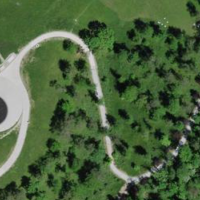
EUNIS habitat code: 53
Species observed at this site:
Certhia brachydactyla
Lythrum salicaria
Corvus corone
Fagus sylvatica
Emberiza citrinella
Aegithalos caudatus
Apis mellifera
Buteo buteo
Sylvia atricapilla
Phylloscopus collybita
Taxus baccata
Ophrys apifera
Larus michahellis
Erithacus rubecula
Campanula trachelium
Pica pica
Phoenicurus ochruros
Phoenicurus phoenicurus
Columba livia
Ficedula hypoleuca
Accipiter nisus
Araschnia levana
Cyanistes caeruleus
Anas platyrhynchos
Chloris chloris
Fringilla coelebs
Passer domesticus
Melilotus albus
Carduelis carduelis
Columba palumbus
Turdus merula
Parus major
Hirundo rustica
Hypericum perforatum
Milvus milvus
Pieris napi
Prunella vulgaris
Phylloscopus trochilus
Motacilla alba
Anax imperator